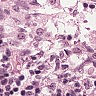
Metastatic tissue present: no